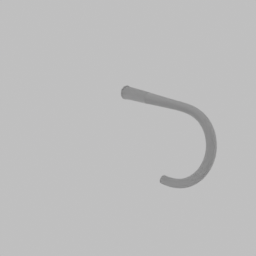
Label: appliances